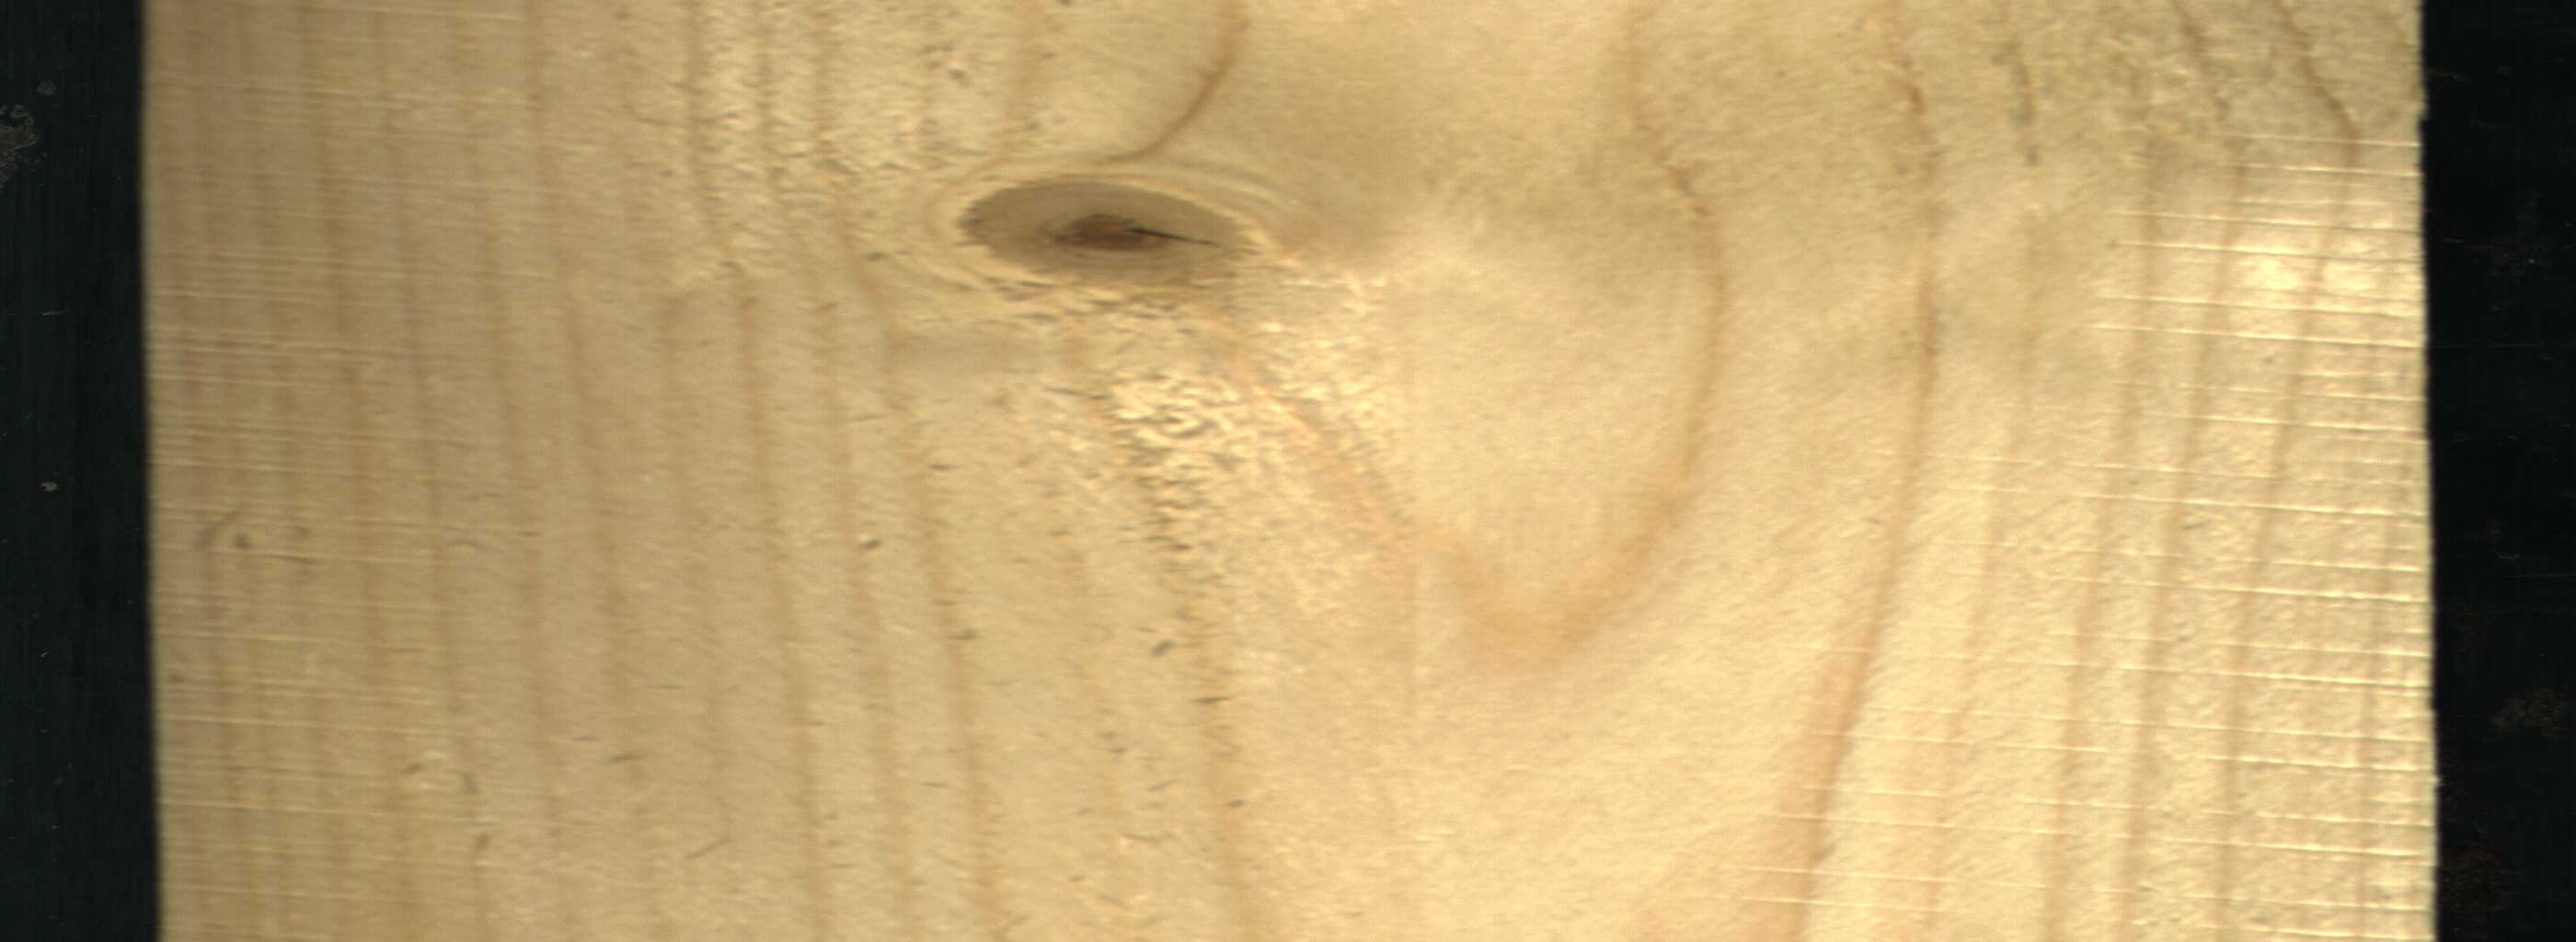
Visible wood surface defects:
Live_Knot